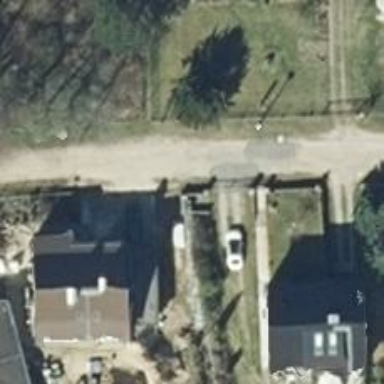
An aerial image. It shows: Gravel road in residential area.